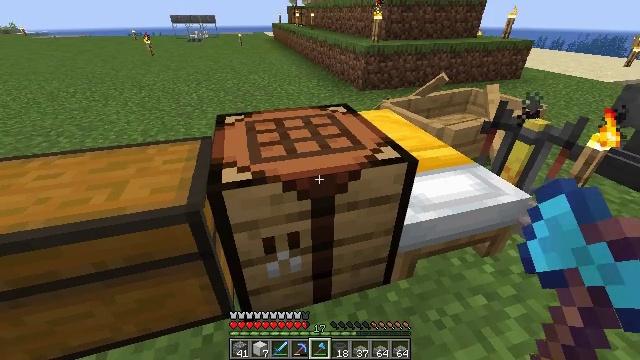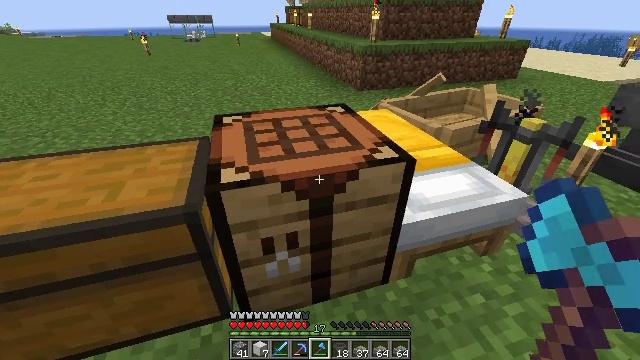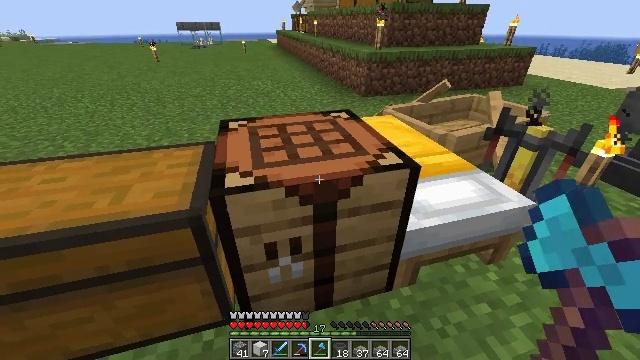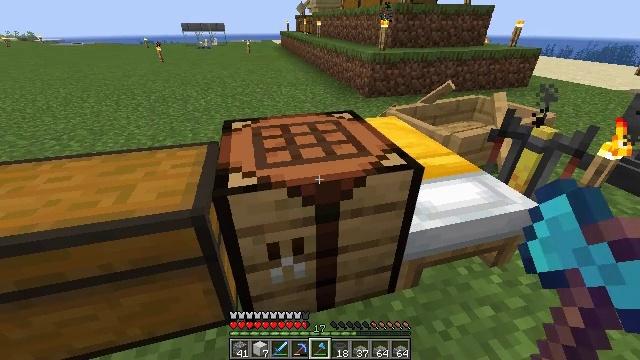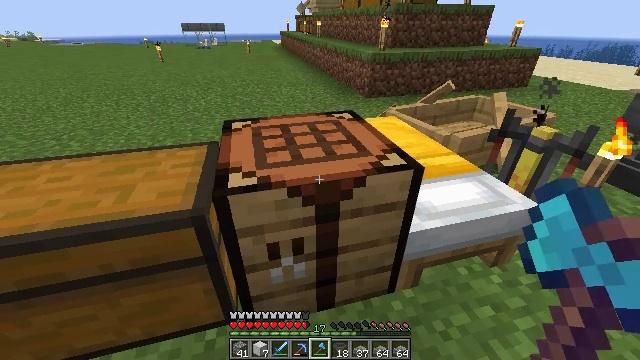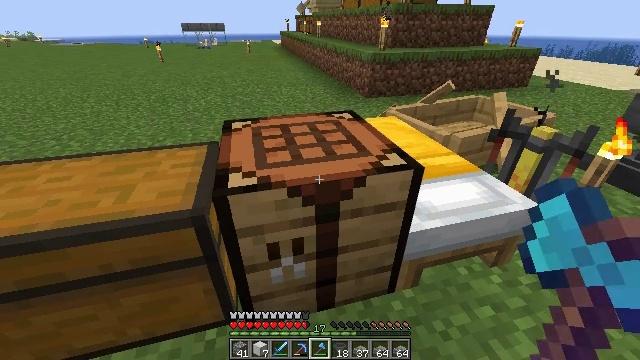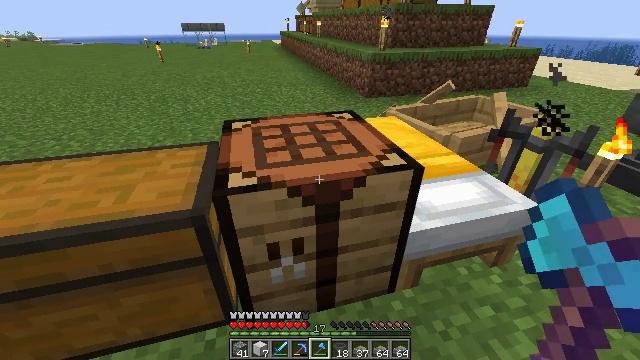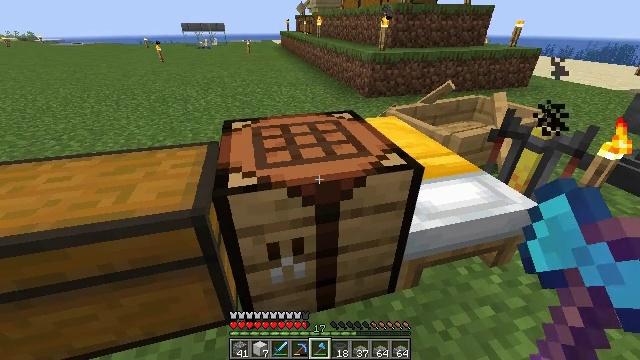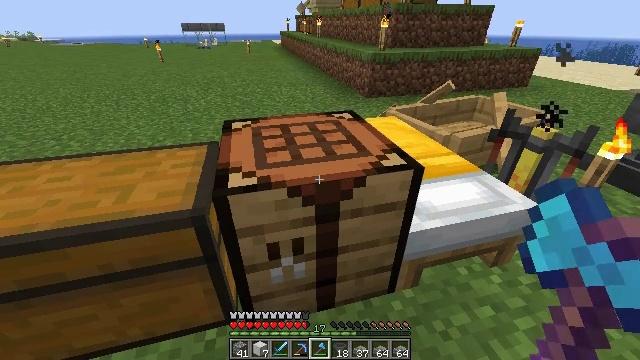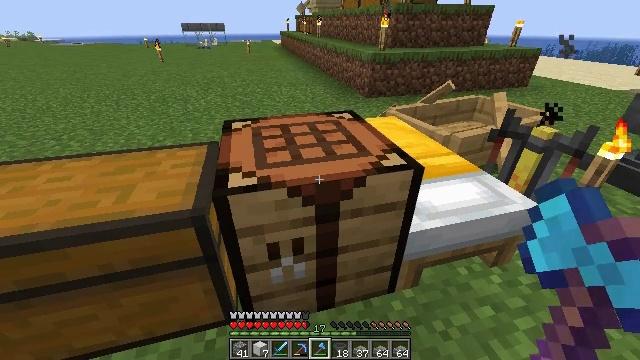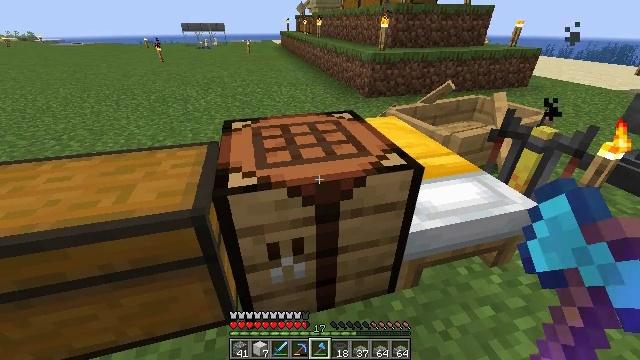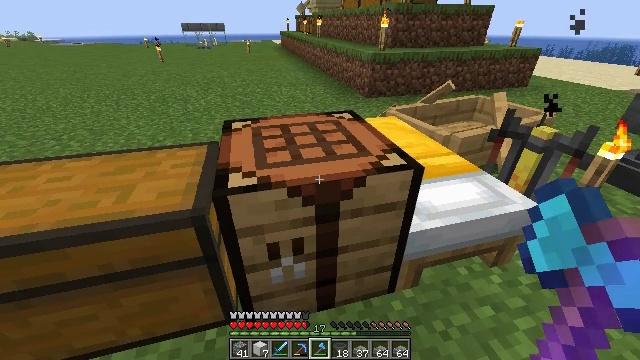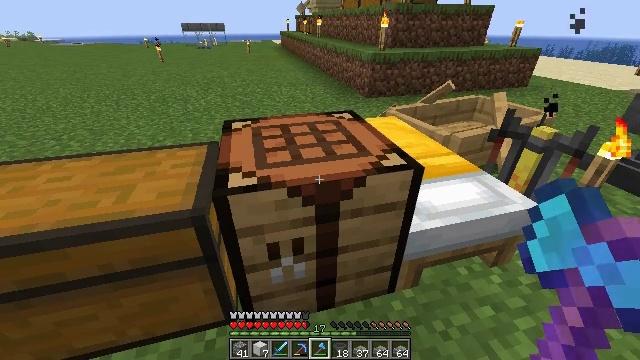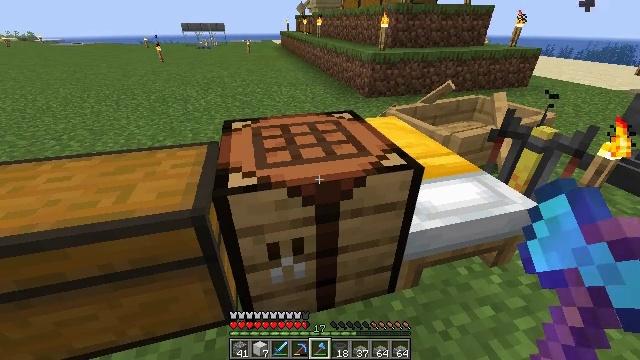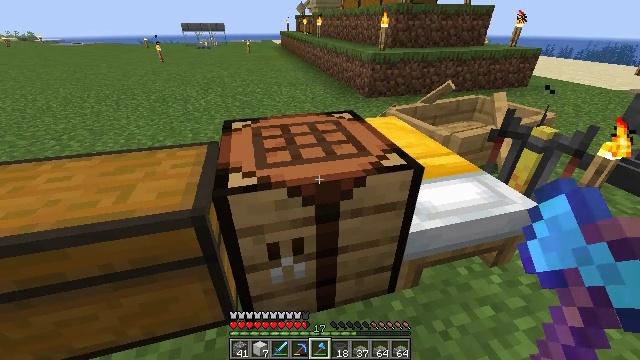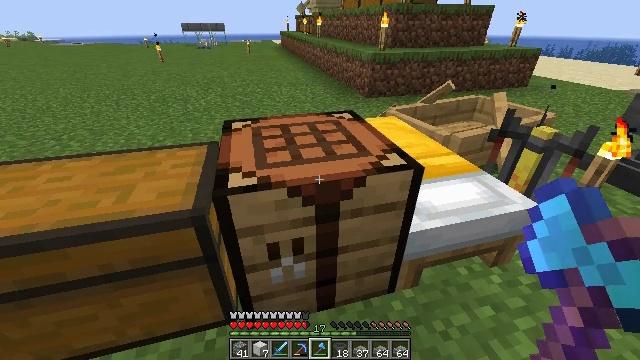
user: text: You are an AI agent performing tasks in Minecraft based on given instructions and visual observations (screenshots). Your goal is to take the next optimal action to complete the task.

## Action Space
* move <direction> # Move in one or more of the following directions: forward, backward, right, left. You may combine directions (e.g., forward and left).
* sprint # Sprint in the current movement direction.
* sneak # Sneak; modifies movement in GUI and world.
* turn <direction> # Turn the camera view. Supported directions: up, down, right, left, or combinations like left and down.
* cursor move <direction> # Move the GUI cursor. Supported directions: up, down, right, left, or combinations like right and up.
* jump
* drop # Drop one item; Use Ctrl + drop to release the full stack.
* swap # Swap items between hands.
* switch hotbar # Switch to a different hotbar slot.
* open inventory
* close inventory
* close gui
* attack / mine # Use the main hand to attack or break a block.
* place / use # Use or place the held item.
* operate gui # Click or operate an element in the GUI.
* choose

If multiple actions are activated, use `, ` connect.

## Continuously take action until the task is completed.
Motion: motion action
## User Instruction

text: Collect the spruce trapdoor from its position.
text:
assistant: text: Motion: no_op
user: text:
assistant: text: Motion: turn left and up
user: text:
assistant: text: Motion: no_op
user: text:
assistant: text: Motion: no_op
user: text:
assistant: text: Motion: no_op
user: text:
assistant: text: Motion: no_op
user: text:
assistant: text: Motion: no_op
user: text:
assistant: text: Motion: no_op
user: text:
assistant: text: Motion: no_op
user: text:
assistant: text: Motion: no_op
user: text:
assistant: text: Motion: no_op
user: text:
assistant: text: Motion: no_op
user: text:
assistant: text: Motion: no_op
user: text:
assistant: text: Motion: no_op
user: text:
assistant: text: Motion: no_op
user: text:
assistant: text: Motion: no_op
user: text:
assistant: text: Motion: no_op
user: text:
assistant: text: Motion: no_op
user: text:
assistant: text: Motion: no_op
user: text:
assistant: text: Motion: no_op
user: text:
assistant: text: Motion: turn left
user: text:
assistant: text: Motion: turn left and down
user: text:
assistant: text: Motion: turn left and down
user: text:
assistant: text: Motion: turn left
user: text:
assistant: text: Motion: turn left
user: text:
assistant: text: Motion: use / place
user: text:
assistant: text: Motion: use / place
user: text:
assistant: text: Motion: use / place
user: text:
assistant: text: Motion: no_op
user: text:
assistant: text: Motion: no_op